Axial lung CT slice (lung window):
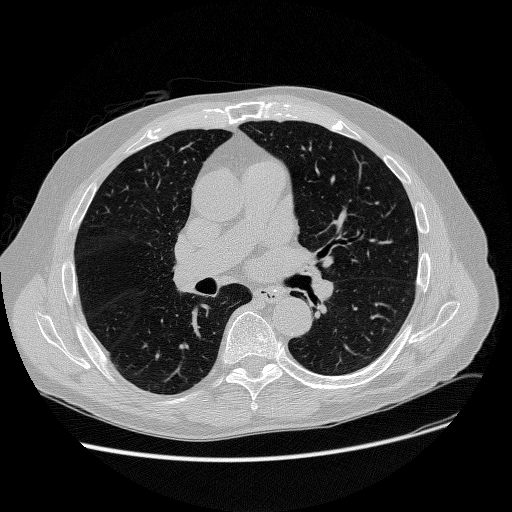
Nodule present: no